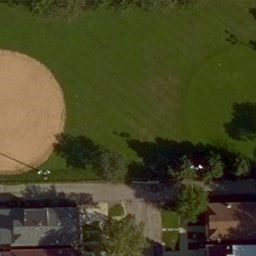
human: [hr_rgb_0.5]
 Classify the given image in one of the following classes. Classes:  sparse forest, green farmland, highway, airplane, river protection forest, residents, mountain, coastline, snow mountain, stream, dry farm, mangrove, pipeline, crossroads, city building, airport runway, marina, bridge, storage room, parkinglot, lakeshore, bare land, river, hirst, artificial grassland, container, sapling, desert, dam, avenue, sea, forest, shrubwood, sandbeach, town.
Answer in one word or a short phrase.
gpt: artificial grassland